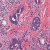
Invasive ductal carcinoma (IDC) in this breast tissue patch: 1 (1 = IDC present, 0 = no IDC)